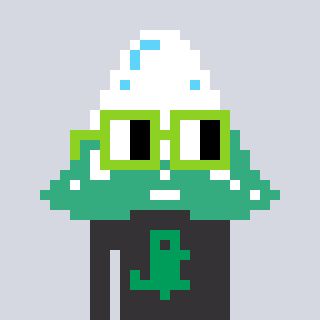
a pixel art character with square light green glasses, a snowy mountain-shaped head and a grayscale-colored body on a cool background